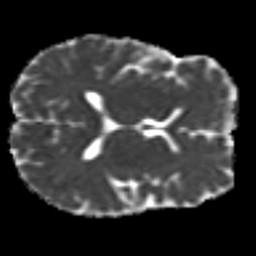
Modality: MD
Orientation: axial
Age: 23
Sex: female
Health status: healthy
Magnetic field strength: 3 T
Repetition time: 9 s
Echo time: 0.093 s